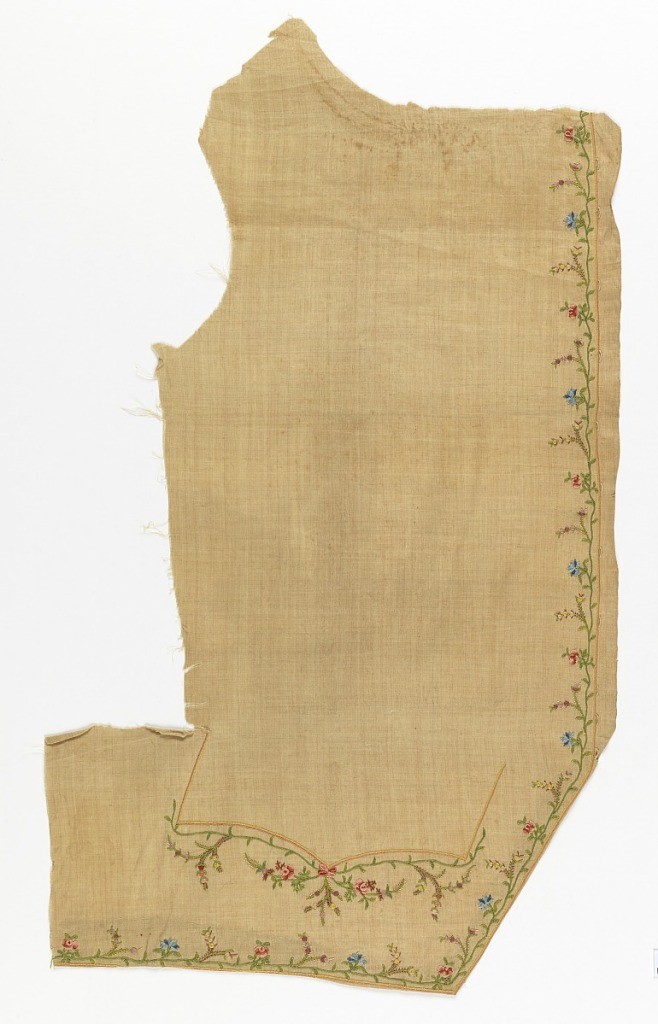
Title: Waistcoat, uncut
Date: ca. 1750–1800
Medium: linen, silk Technique: embroidery (chain stitch)
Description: Two fronts and two pocket flaps for man's waistcoat, or cream colored linen, plain cloth, embroidered in colored silks in chain stitch. Delicate vine design ascends front. Flower sprays under and on pockets. Colors: red, pink, green, violet, blue, and yellow. Bottom of some cloth, with worked edges. Buttonholes outlined in color, but not cut.